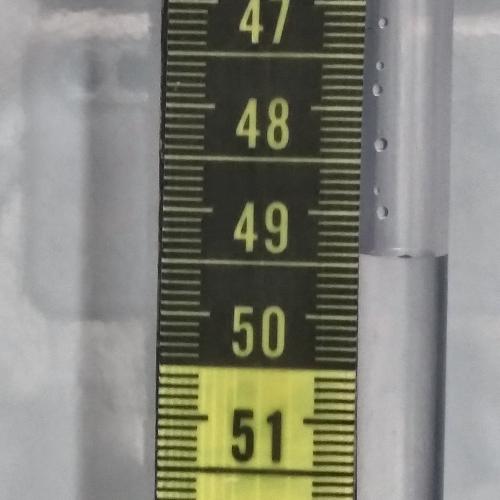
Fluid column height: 49.4 cm